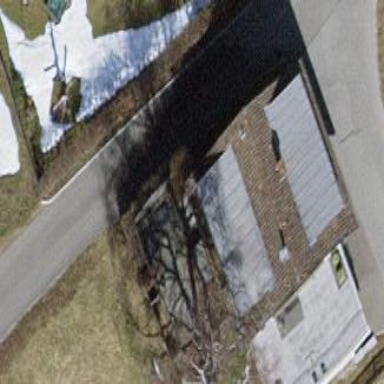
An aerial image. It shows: Simple house.